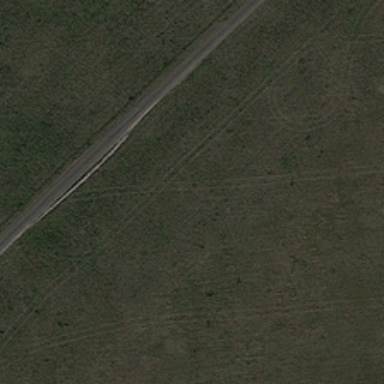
It is a large piece of green meadow .